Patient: sex M, age 29
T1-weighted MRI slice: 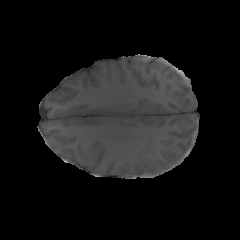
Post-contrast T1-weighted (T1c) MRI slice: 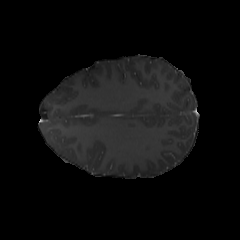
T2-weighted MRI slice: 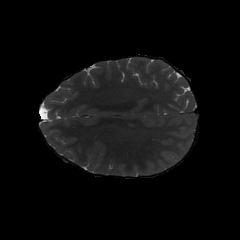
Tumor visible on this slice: no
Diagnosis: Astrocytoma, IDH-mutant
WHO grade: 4